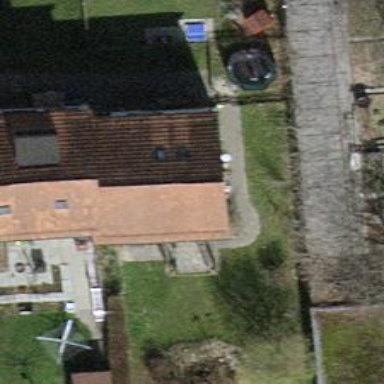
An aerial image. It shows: Terrace building with tiled roof.